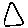
Label: triangle